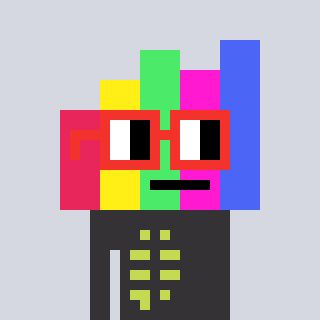
a pixel art character with square red glasses, a bar chart-shaped head and a grayscale-colored body on a cool background